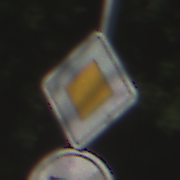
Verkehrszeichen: Vorfahrtsstrasse
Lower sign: EndeGeschwindigkeit70
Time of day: MorningAfternoon
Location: Outdoor (Nature)
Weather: Clear
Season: NotSpecified
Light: Natural